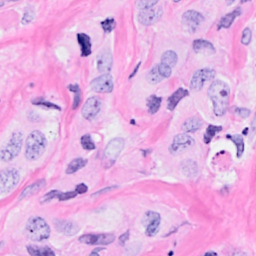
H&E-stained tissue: Breast